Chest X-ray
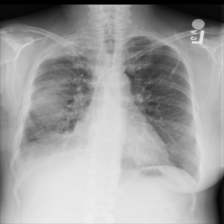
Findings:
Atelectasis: negative
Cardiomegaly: negative
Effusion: negative
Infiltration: negative
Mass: negative
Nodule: negative
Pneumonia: negative
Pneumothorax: negative
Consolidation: negative
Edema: negative
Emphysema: negative
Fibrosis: negative
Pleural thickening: positive
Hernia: negative